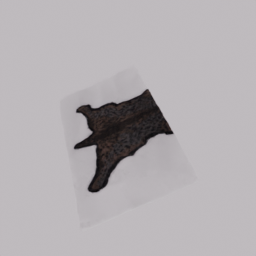
Label: decoration